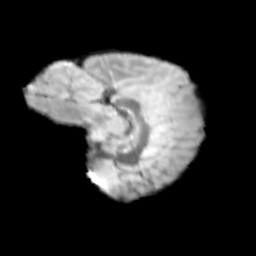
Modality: T2w
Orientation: sagittal
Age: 10
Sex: male
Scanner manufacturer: siemens
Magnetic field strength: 3 T
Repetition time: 3.8 s
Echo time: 0.07 s